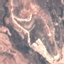
Label: HerbaceousVegetation